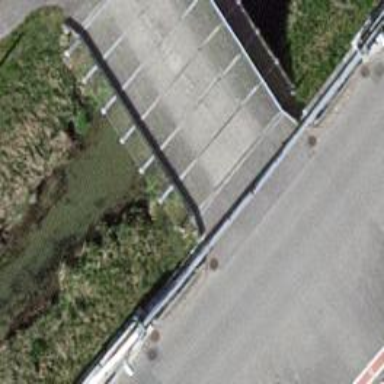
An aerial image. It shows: Bridge over taxiway at the airport.